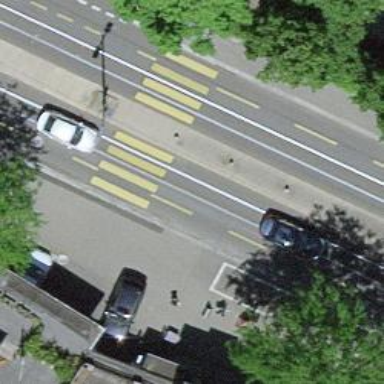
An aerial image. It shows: Uncontrolled crossing where road and tram railway intersect.